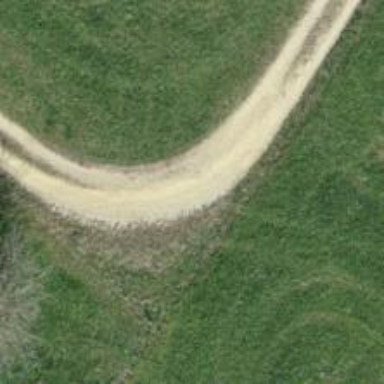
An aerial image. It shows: Gravel track with grade3 tracktype.